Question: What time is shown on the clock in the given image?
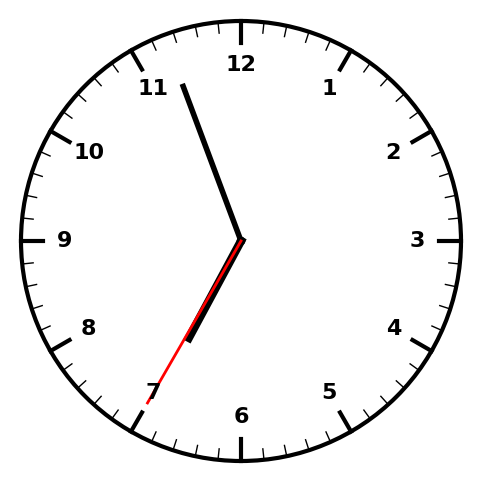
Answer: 06:56:35